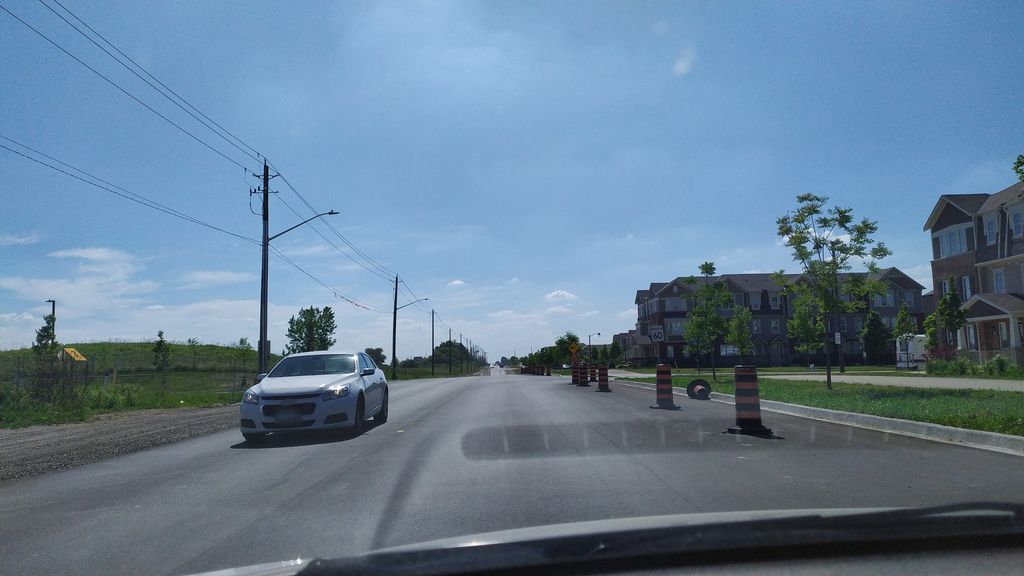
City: kitchener-waterloo